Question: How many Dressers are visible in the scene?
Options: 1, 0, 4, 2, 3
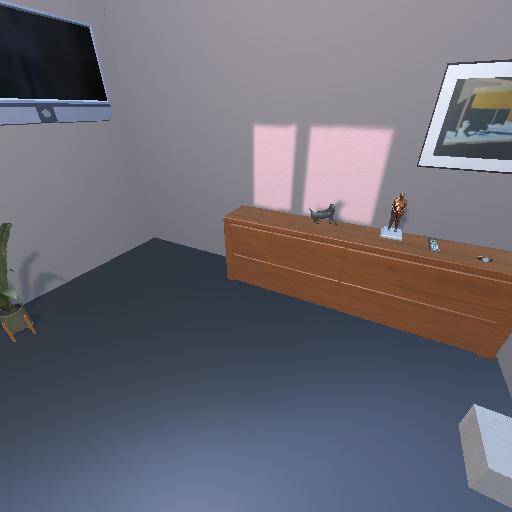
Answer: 1